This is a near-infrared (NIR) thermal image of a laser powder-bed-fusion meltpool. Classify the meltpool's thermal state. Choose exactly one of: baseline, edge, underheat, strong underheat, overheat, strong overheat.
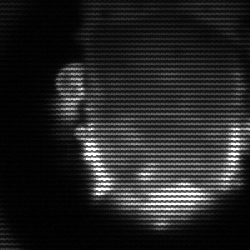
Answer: baseline